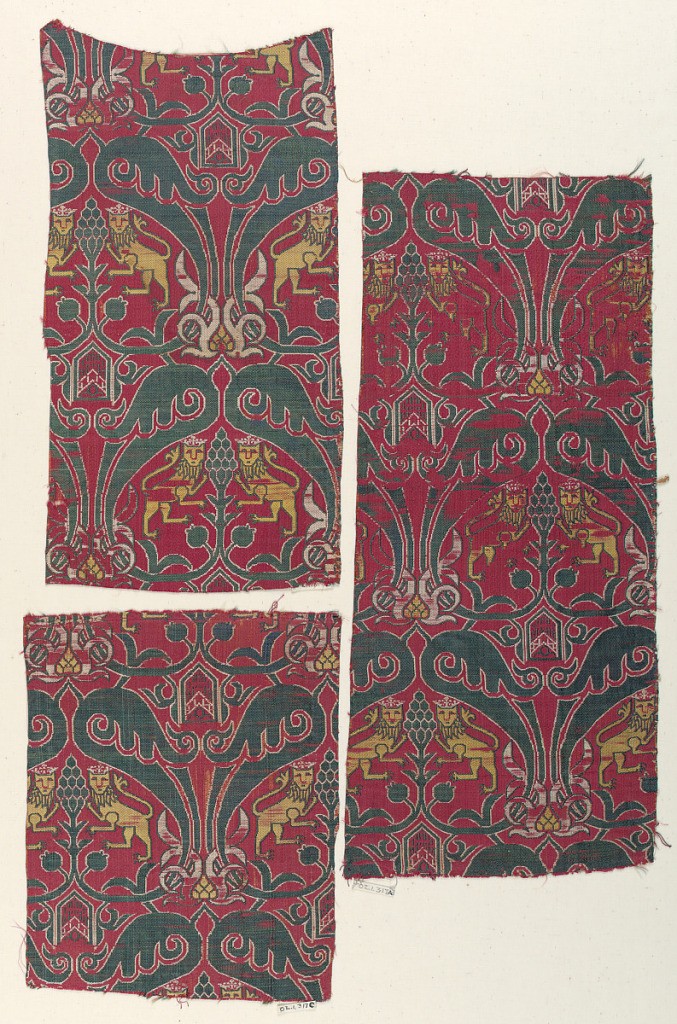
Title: Fragments
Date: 15th century
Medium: silk Technique: 4&1 satin patterned by plain weave
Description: Affronted crowned lions within cartouches in green, yellow and white on red. This is the same design as 1902-1-316 but a different fabric. Among other things the lion's mane is different.